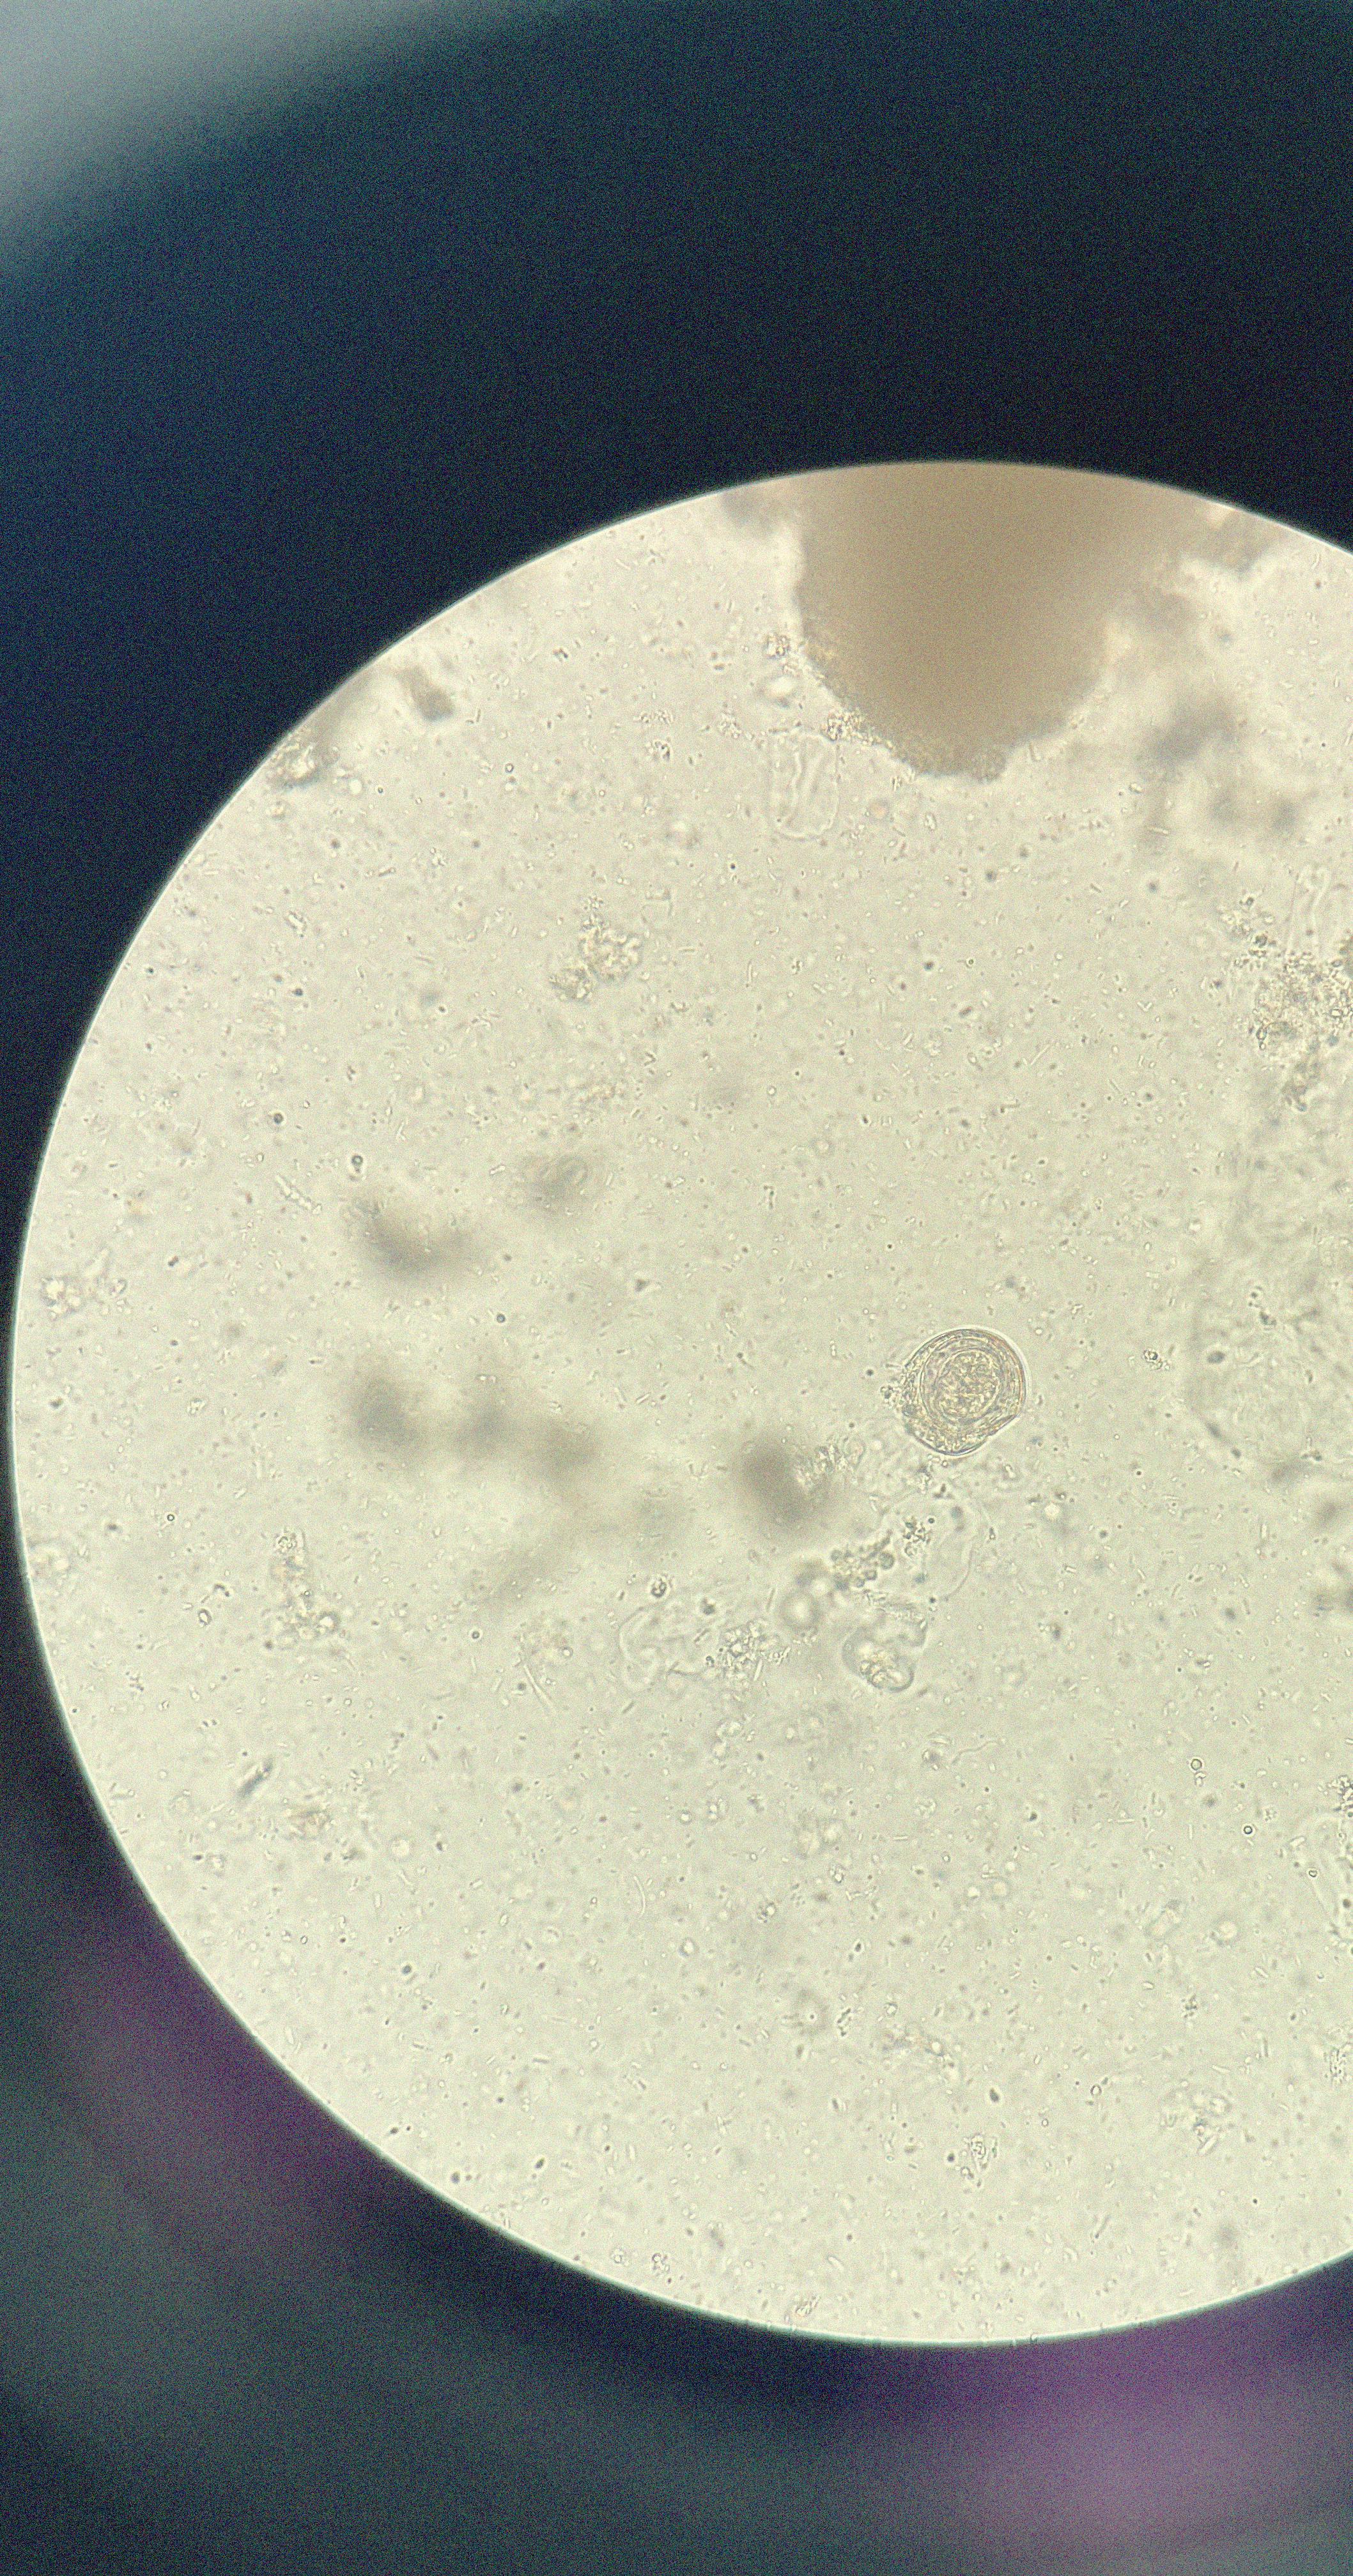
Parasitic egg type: Hymenolepis nana